Interaction volume radius: 5 \u00c5
Interaction volume height: 20 \u00c5
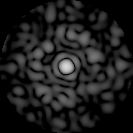
Disorder parameter: 0.7928